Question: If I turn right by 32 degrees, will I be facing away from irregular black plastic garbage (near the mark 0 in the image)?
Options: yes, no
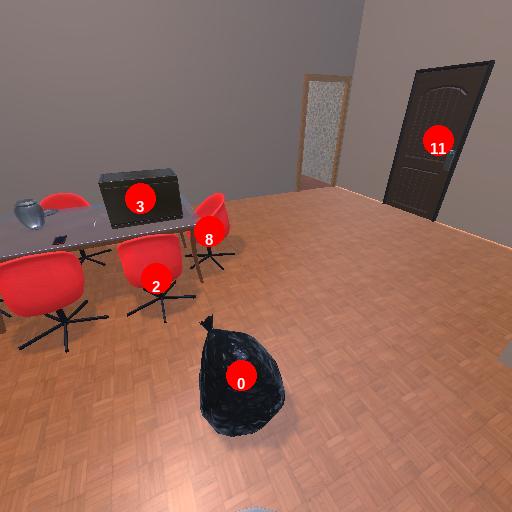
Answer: yes